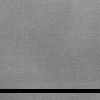
Atmospheric dust classification: dusty